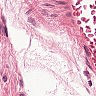
Metastatic tissue present: no